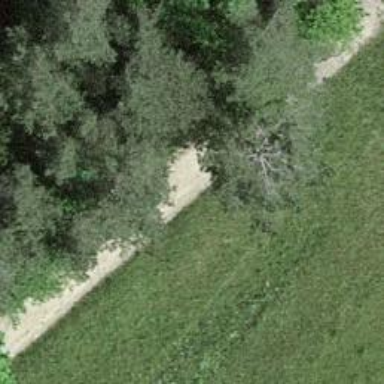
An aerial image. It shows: Bench.